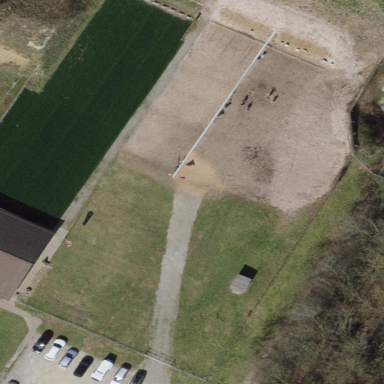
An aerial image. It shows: Shooting range on pitch designated for leisure land.